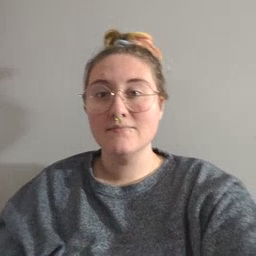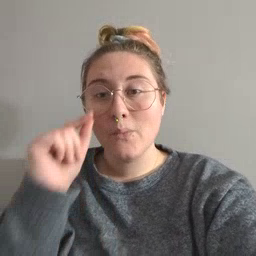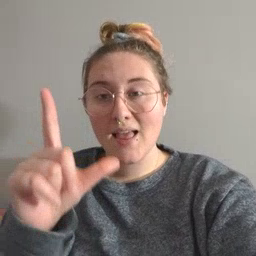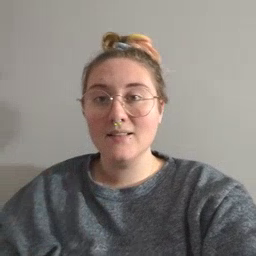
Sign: wake